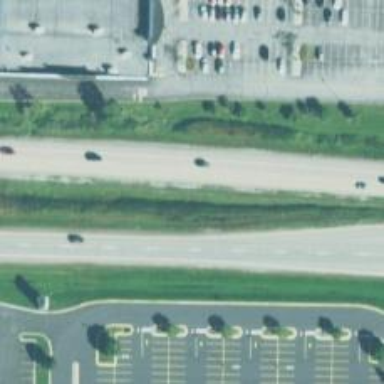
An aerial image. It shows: Primary highway that functions as expressway.